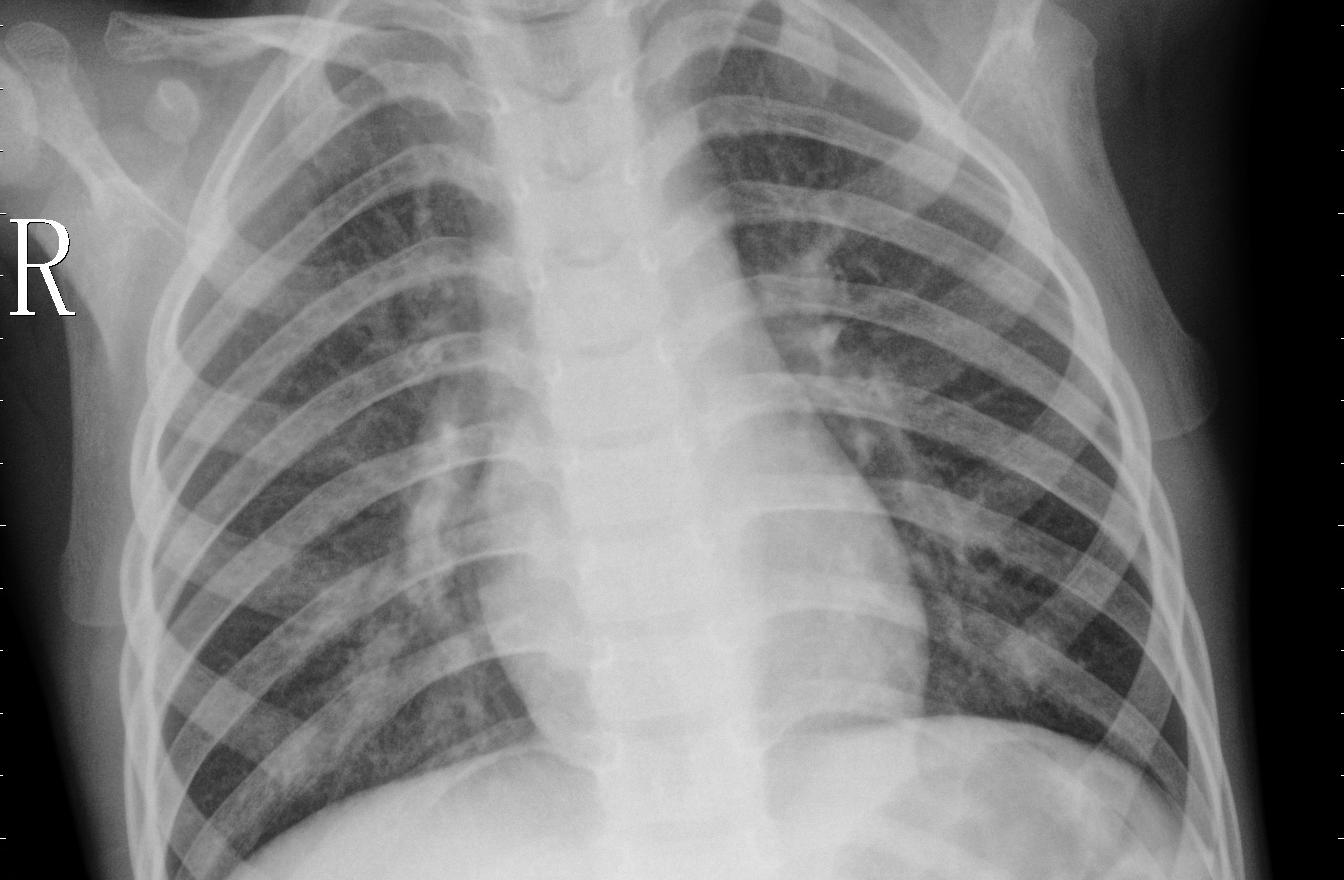
Diagnosis: PNEUMONIA